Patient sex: F
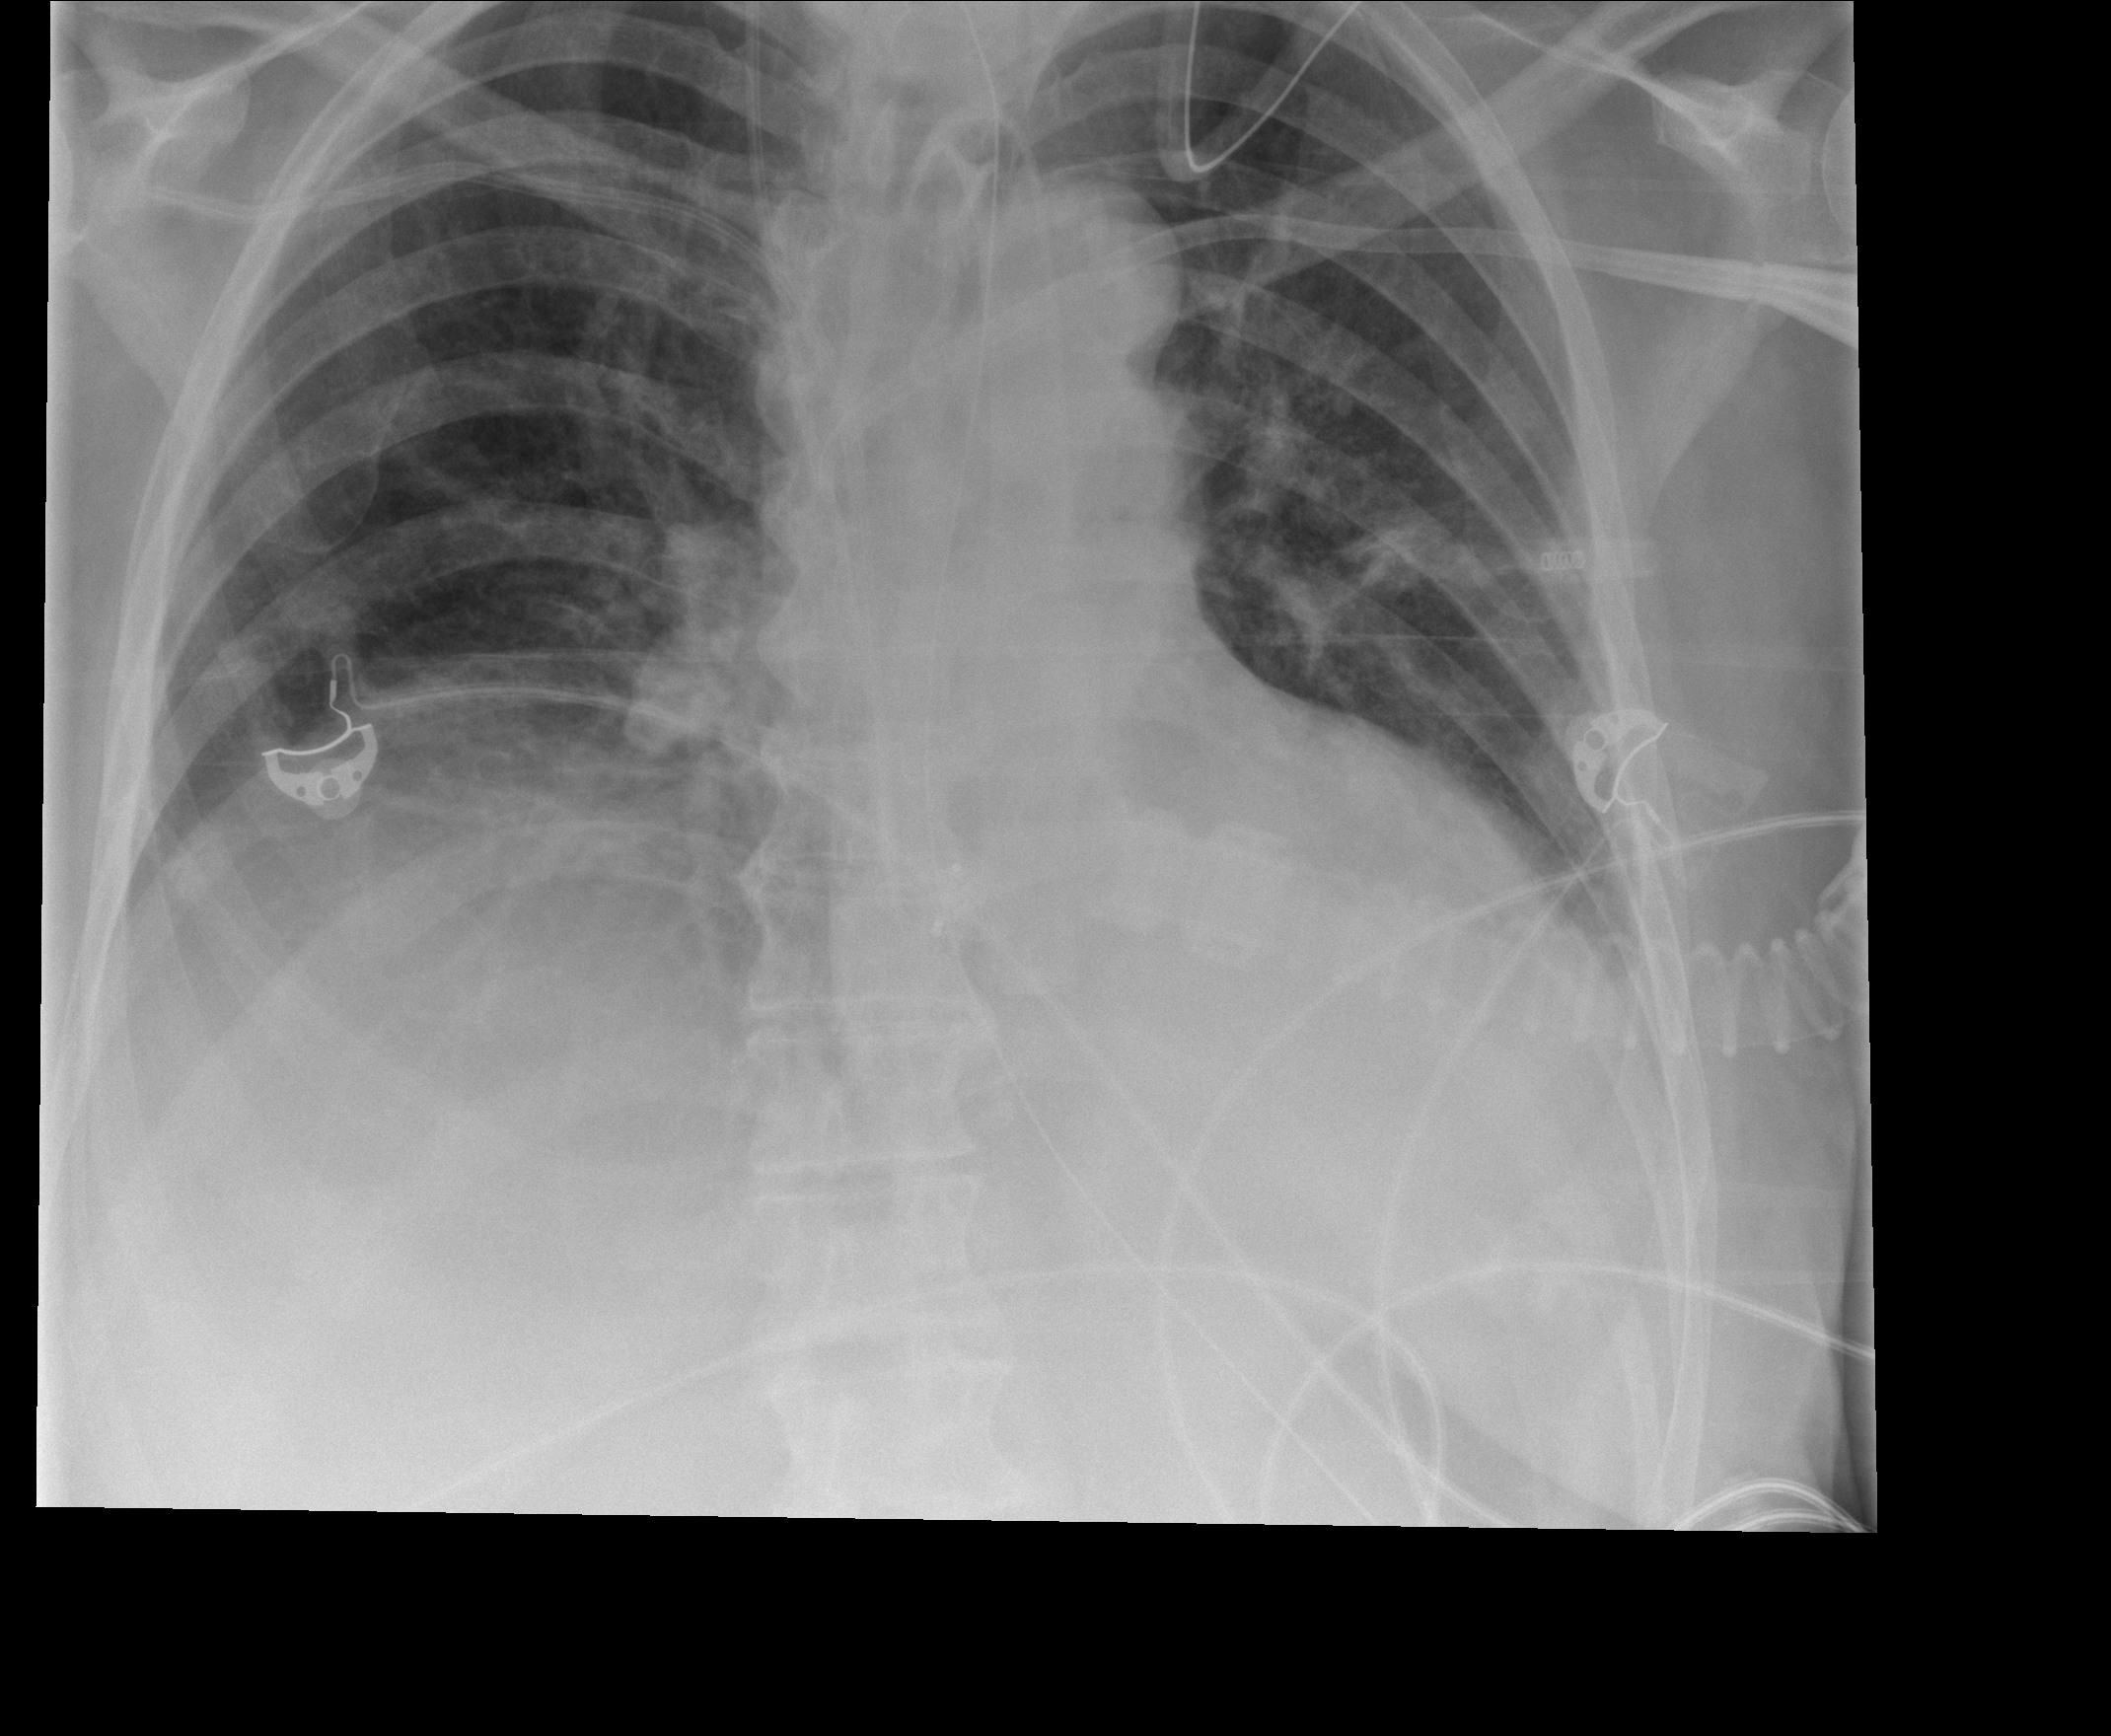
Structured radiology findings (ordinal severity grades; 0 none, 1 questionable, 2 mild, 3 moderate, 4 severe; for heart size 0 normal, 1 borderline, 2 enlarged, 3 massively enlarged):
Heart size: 0
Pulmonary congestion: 1
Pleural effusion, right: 2
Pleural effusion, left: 1
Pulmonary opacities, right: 2
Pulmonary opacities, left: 2
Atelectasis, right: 1
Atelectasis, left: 1